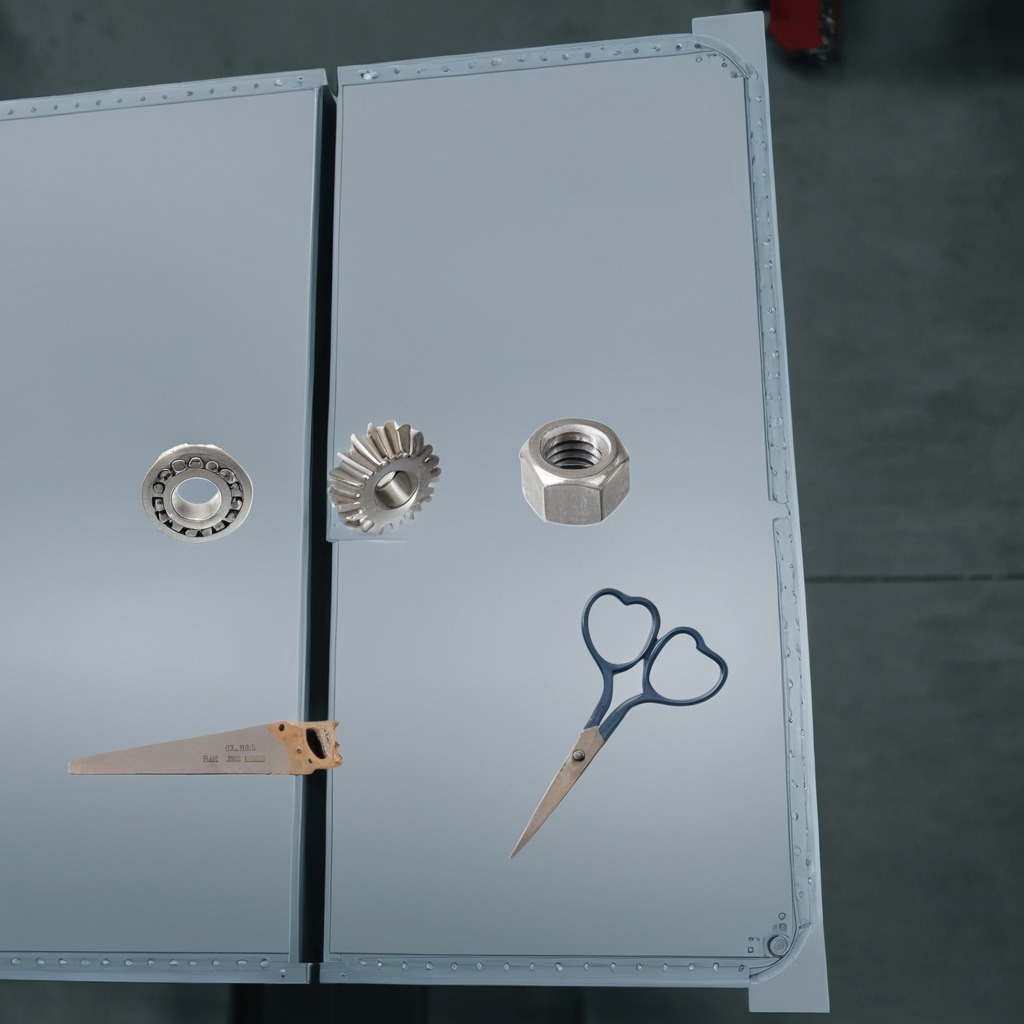
A metal ball bearing, a steel gear with teeth, a handheld metal saw, a metal nut, and a pair of scissors are lying on the toolbox surface.